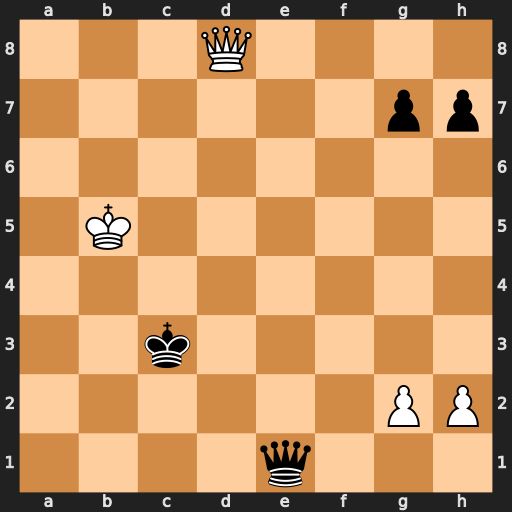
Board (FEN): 3Q4/6pp/8/1K6/8/2k5/6PP/4q3
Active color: w
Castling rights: -
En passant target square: -
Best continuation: Qa5+ Kd4 Qxe1